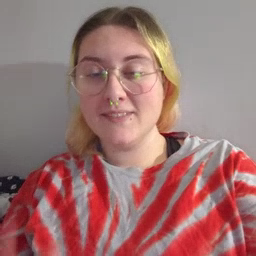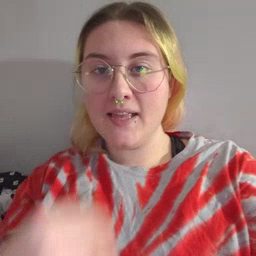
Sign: sleepy